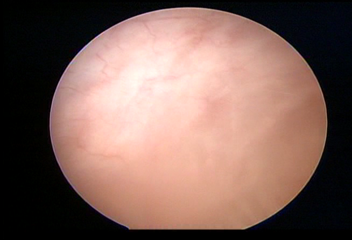
Modality: WLC
Class: Normal mucosa
Bladder cancer association: No